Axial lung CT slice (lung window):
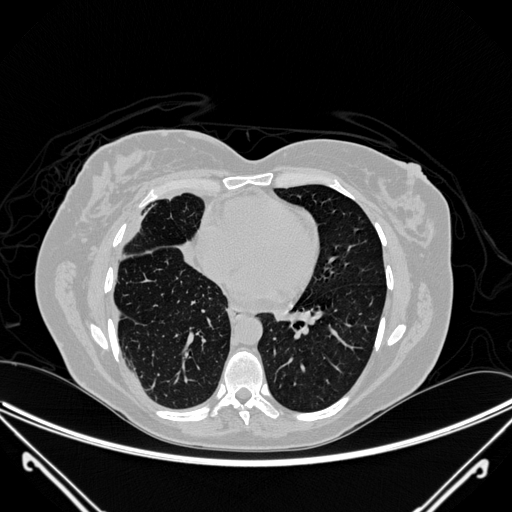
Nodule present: no